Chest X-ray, PA view. Patient: 38 years old, sex F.
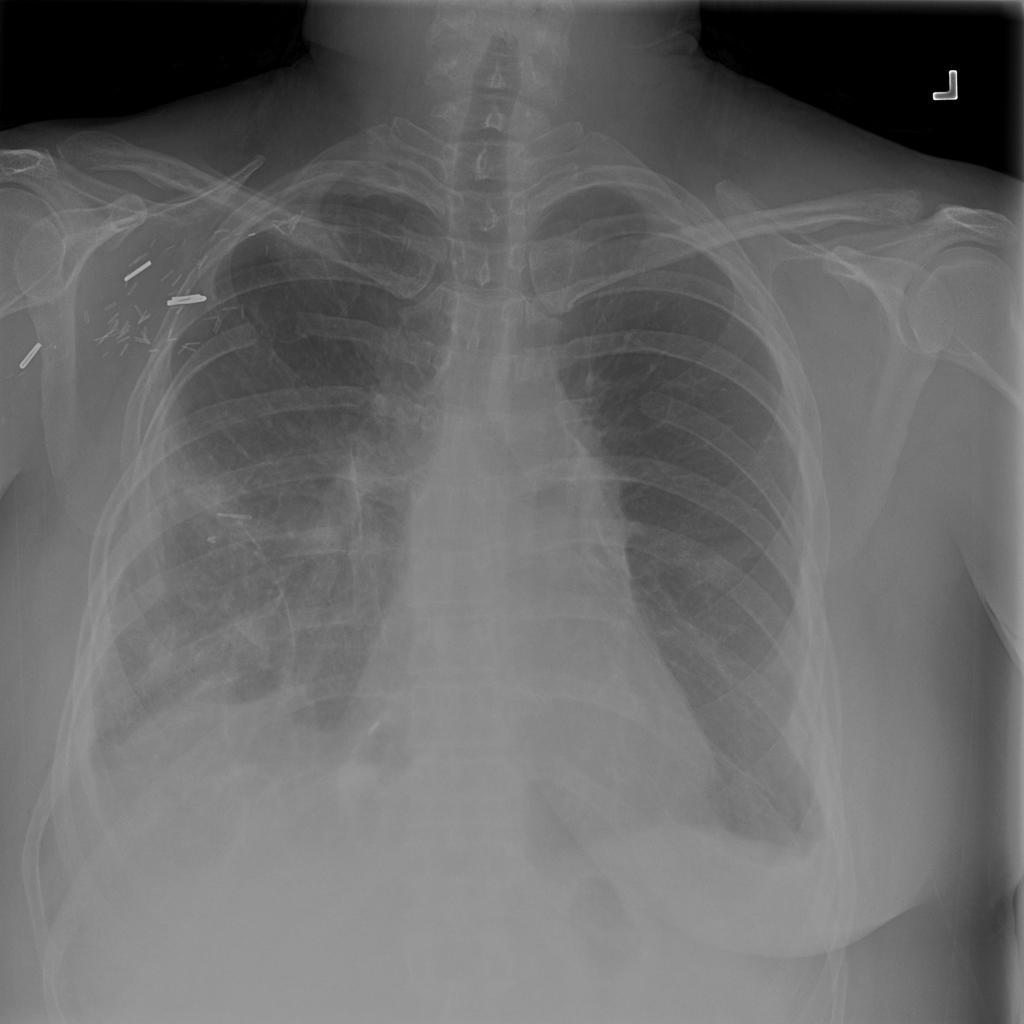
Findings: Infiltration